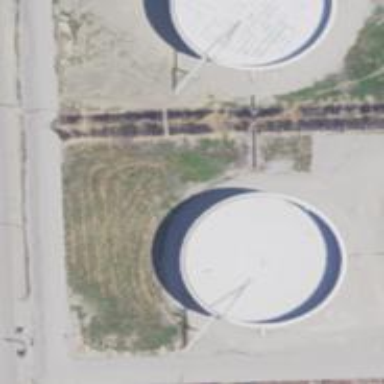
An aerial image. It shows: Storage tank that is man-made.